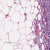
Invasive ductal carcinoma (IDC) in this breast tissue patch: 1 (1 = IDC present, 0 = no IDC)